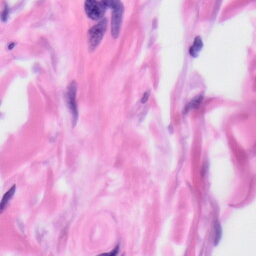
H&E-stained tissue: Skin